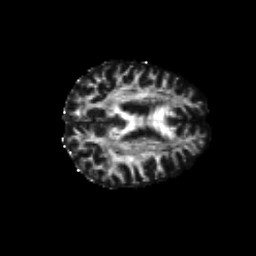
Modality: FA
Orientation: axial
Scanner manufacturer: siemens
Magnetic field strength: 3 T
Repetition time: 6.8 s
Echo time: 0.093 s